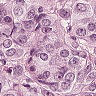
Metastatic tissue present: yes